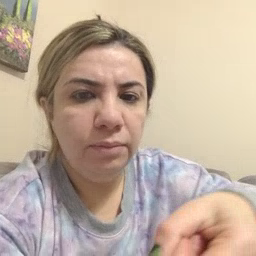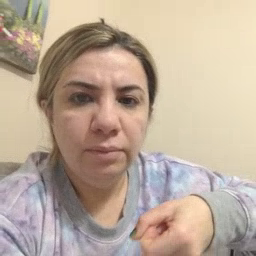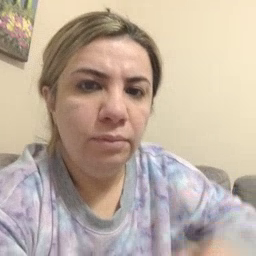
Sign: vacuum